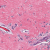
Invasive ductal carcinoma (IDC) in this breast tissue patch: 0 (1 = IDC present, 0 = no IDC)